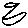
Label: line